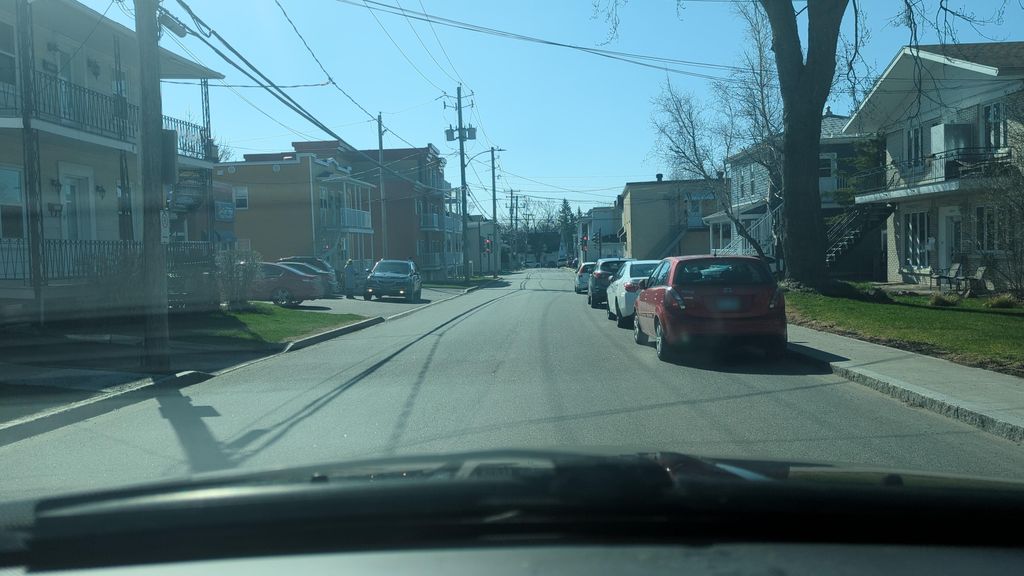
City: quebec_city